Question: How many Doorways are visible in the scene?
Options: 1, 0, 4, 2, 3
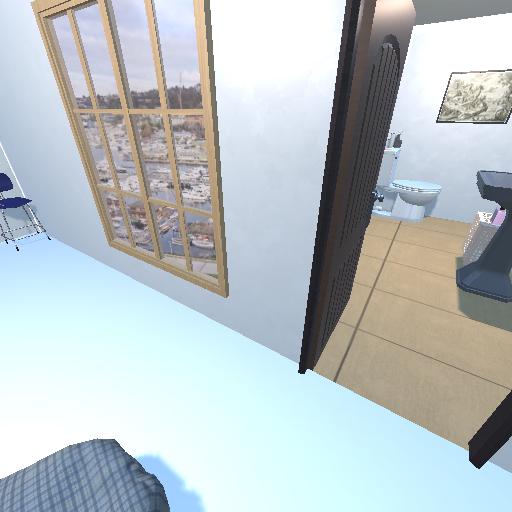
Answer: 1